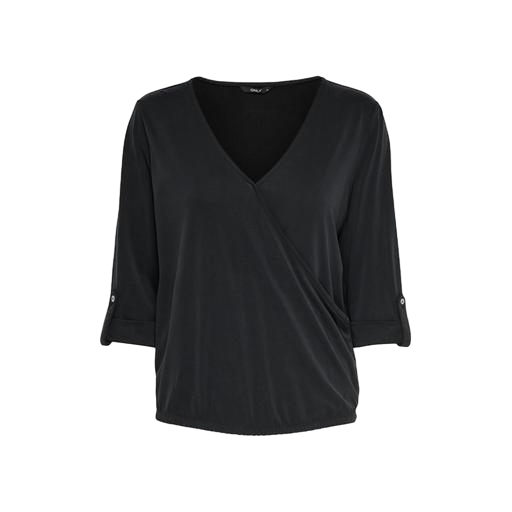
black three-quarter-sleeve top only macy, black petite faux-wrap jersey shirt, black v-neck top only macy, white background